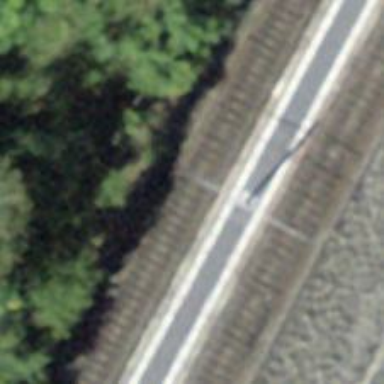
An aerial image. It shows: Narrow-gauge railway siding with electrified contact line.